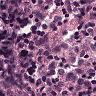
Metastatic tissue present: no